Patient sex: F
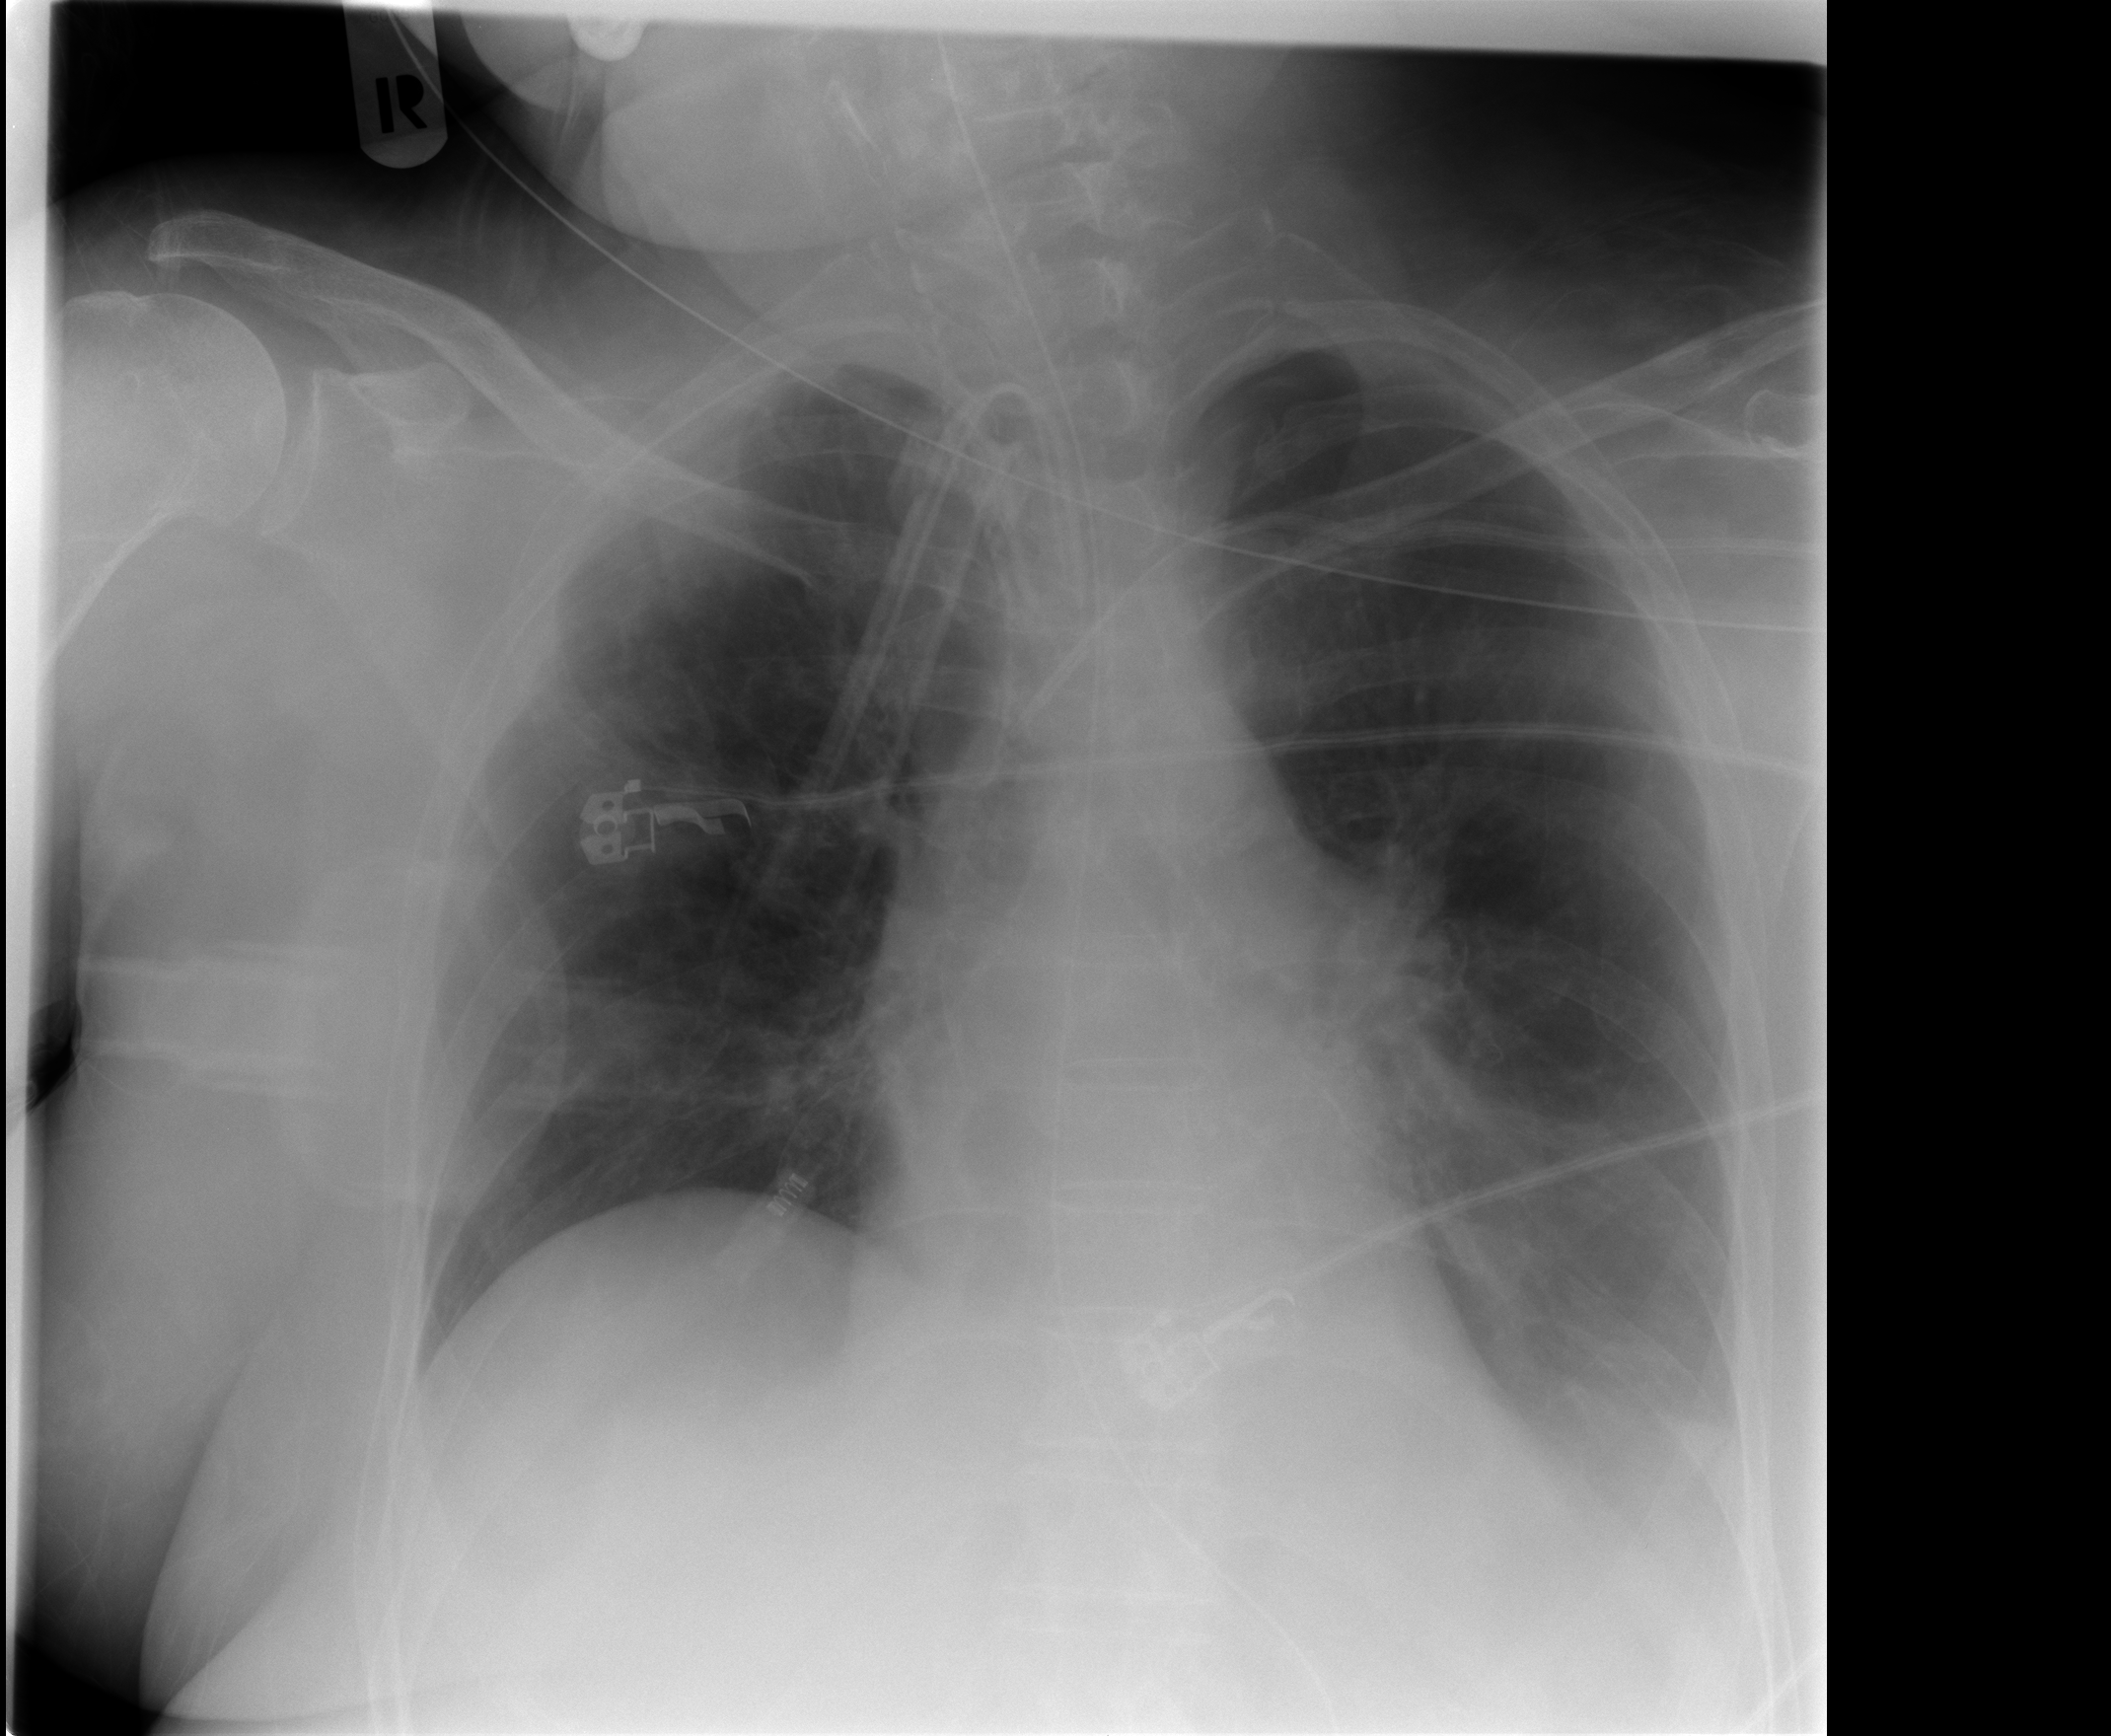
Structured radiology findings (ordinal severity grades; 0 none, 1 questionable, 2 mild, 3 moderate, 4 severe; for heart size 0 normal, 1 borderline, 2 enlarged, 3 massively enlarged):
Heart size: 1
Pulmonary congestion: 2
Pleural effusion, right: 0
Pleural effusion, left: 2
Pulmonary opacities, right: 0
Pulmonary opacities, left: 0
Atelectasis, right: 0
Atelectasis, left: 0